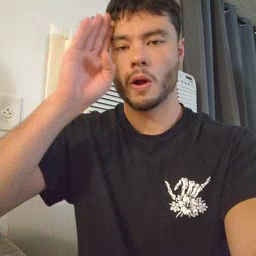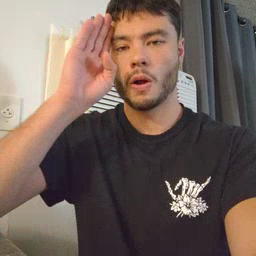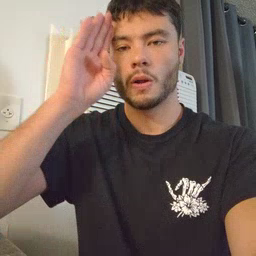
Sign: hello